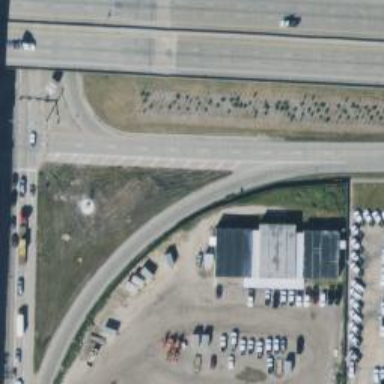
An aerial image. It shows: Frontage road connected to secondary link road.